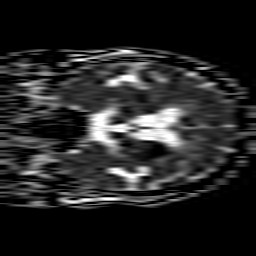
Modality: ADC
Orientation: coronal
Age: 63
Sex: female
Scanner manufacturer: philips
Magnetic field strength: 1.5 T
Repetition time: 3.679 s
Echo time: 0.09411 s